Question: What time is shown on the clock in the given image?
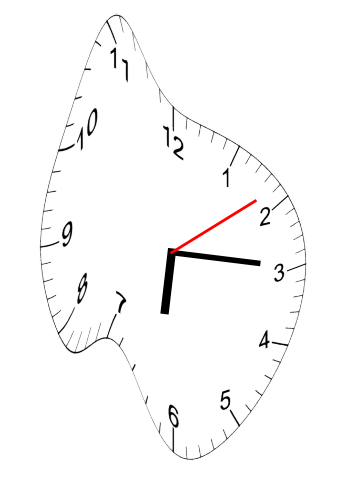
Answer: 06:15:09